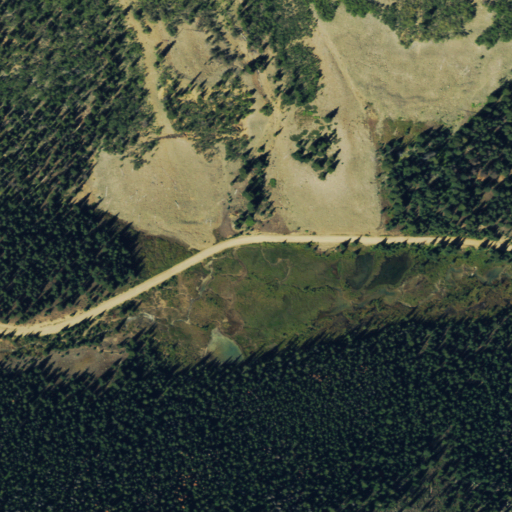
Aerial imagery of valley in Colorado named Payne Gulch containing evergreen forest, shrub, grassland, woody wetlands, open development, low intensity development, and medium intensity development